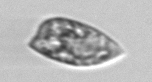
Label: Prorocentrum_dentatum